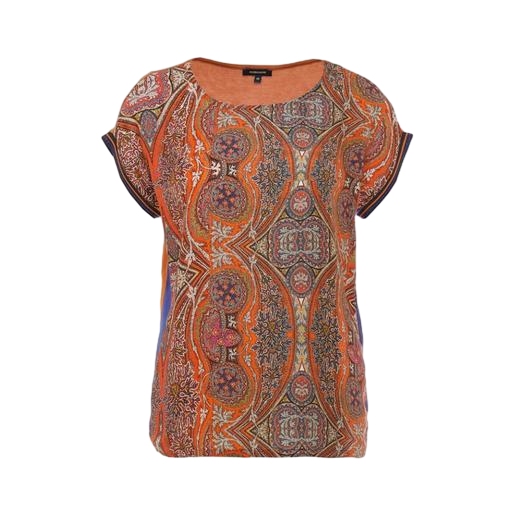
blue printed contrast t-shirt only macy, patterned tee, red plus size printed t-shirt only macy, white background